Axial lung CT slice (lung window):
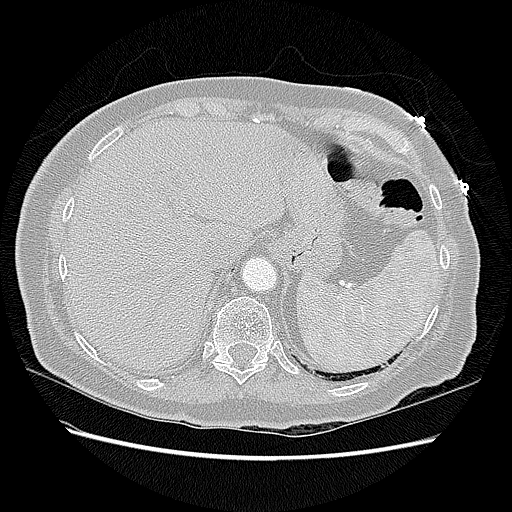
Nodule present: no